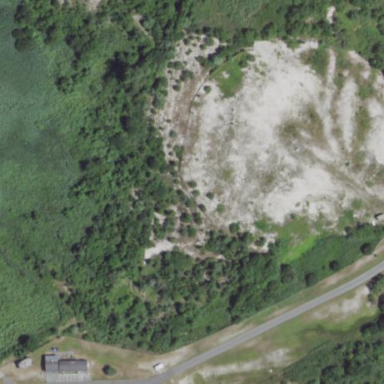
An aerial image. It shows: Sandy area in nature.